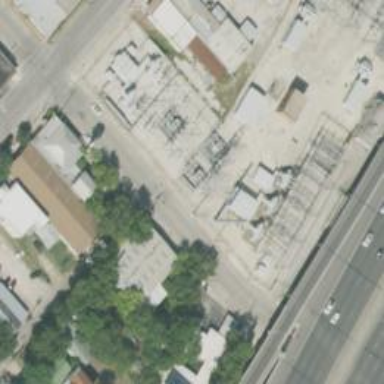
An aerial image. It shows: Switch used for power control.